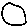
Label: moon